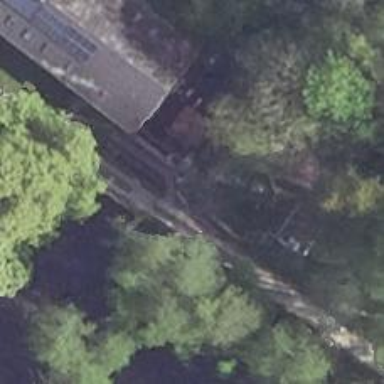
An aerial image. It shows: Footway bridge.